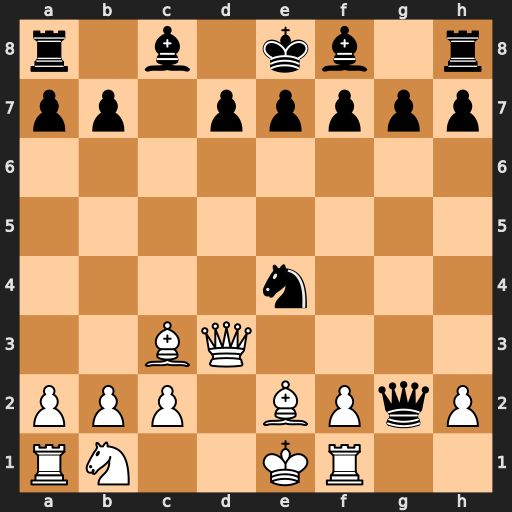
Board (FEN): r1b1kb1r/pp1ppppp/8/8/4n3/2BQ4/PPP1BPqP/RN2KR2
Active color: w
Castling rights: Qkq
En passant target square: -
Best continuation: Bf3 Nc5 Bxg2 Nxd3+ cxd3